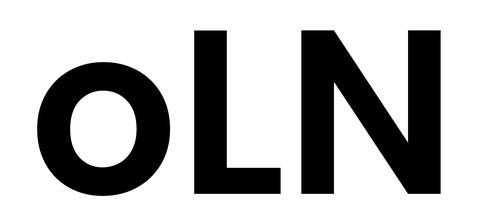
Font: Poppins-SemiBold